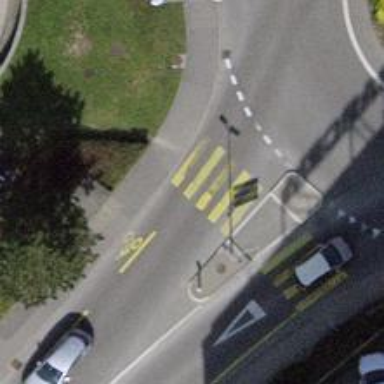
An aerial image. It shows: Uncontrolled zebra crossing on the road.